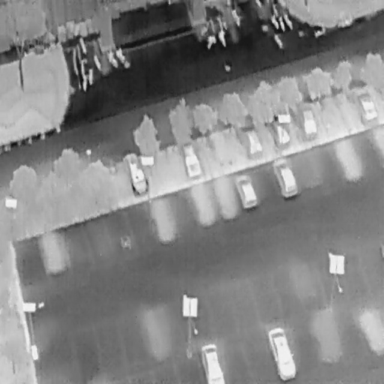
There are 34 objects shown in the infrared image, including ten Cars, and 24 Bicycles.